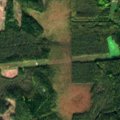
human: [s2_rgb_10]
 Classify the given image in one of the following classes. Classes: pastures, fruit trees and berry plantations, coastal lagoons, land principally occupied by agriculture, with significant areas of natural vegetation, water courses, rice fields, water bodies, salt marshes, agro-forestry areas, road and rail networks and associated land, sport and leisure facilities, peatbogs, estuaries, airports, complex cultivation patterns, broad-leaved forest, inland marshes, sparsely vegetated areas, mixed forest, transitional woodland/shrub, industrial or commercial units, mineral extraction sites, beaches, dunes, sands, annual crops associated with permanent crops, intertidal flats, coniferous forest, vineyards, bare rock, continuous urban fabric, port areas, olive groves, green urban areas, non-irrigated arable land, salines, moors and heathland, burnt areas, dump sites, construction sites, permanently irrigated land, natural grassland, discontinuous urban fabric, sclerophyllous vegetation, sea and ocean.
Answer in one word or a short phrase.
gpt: coniferous forest, mixed forest, transitional woodland/shrub